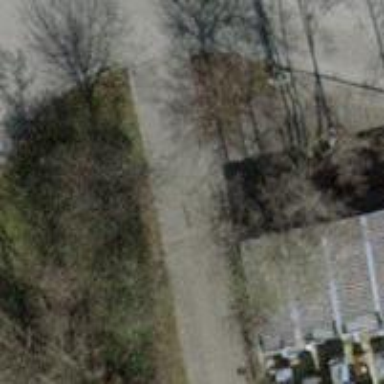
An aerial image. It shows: Bollard.